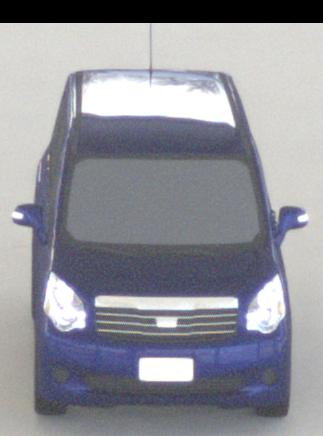
Make: Toyota
Model: Noah
Detailed model: Voxy R70G
Model produced from: 2007
Model produced until: 2013
Doors: 5
Color: blue
Road condition: dry road
Daytime: morning or afternoon
Contrast: low contrast